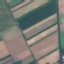
Land use / land cover class: AnnualCrop